Question: I've wrote a snippet for axis room API. While passing the json for testing, I have got error.
At the same time console shows: '{"message":"Could not parse the message.","status":"Error"}'. (see the below image)

I hasn't solution for Cross-Origin Request Blocked error. But now I want to show the error. How to do that?. Is a good way to solve Cross-Origin Request Blocked error. suggest me please.
'''
<script type="text/javascript">
$(function () {
$('#Button1').click(function () {
alert('Alter with jQuery Button Clicked');
alert('Clicked');
$.ajax({
type: 'POST',
url: 'http://test.axisrooms.com/api/daywiseInventory',
data: '{"accessKey": "7eb228097576abf56968e9845ab51b90","channelId": "103","hotels": [{"hotelId": "2","rooms": [ {"roomId": "1", "availability": [ { "date": "2014-05-30","free": 1},{"date": "2014-05-31","free": 1}]}]}]}',
//data: "{accessKey':'cilentAPIKey'}",
contentType: 'application/json; charset=utf-8',
dataType: 'json',
success: function (data) {
callback(data);
alert('sus'+data.toString());
},
error: function (response) {
//alert(response);
//alert('error' + response.valueOf(message));
alert('An error has occured');
}
});
});
});
</script>
'''
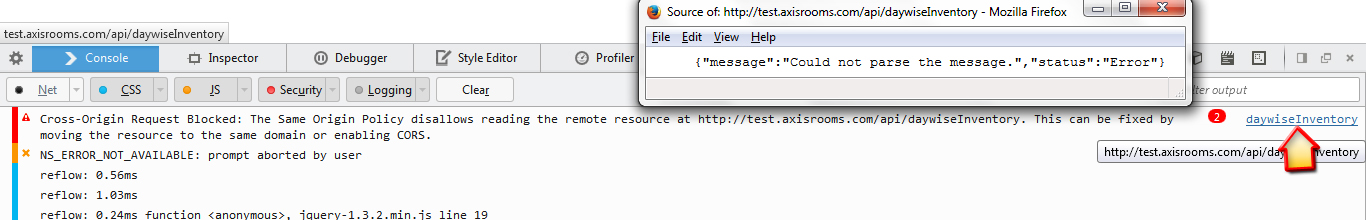
Answer: You cannot get the response status, code nor headers of the XHR object via javascript for a cross origin request... you just got a success status but empty response.